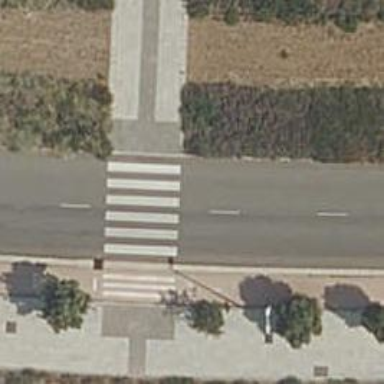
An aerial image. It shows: Footway along the road.